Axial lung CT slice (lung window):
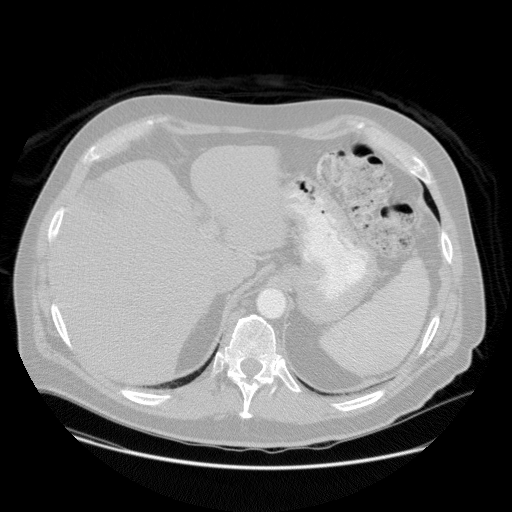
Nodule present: no